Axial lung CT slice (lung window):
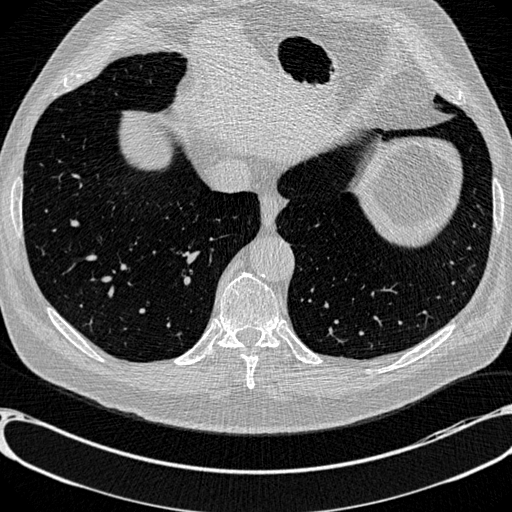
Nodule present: no